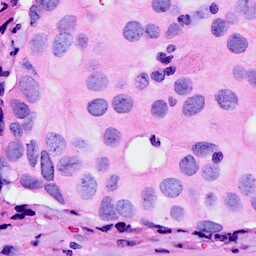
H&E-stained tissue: Breast